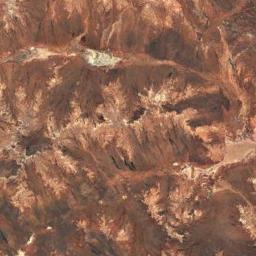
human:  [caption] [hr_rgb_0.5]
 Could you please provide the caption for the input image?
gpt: The color of this desert is orange .

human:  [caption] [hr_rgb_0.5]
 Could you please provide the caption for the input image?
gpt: This is a yellow desert with brown gullys .

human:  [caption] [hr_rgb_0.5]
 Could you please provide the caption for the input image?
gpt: The desert is on the hill full of yellow sand .

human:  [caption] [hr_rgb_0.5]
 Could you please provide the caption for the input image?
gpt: The desert has orange sand and the desert terrain is rugged .

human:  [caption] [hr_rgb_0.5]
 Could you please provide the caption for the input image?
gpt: A brown desert covered by loess and rocks .